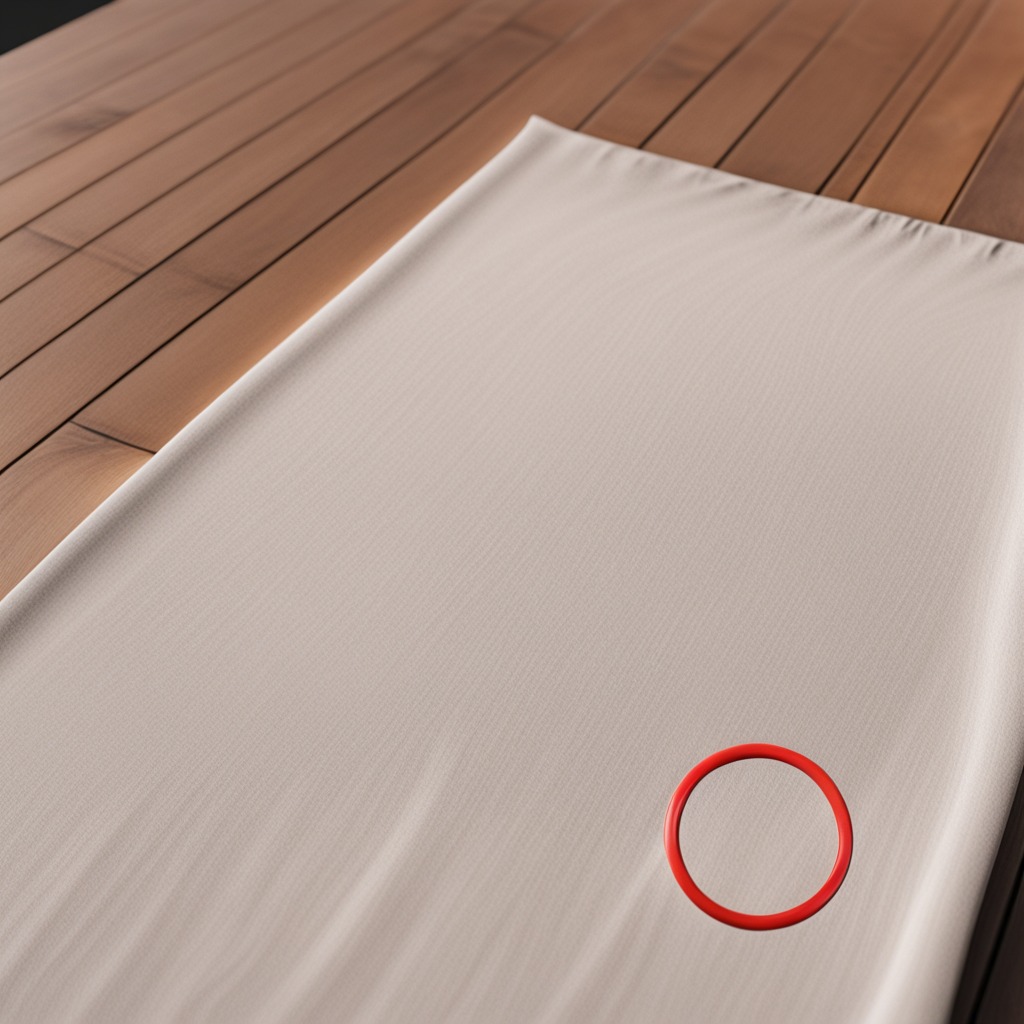
A rubber O-ring is lying on the wooden table.